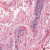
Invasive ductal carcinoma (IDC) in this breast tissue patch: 0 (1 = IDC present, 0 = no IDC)